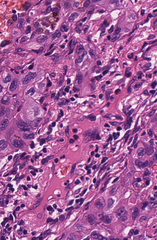
Tumor epithelial tissue: yes
Tumor-associated stroma tissue: yes
Normal tissue: no